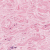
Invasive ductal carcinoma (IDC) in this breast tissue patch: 0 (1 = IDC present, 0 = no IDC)